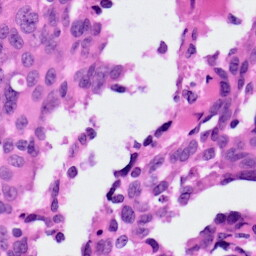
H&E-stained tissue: Ovarian